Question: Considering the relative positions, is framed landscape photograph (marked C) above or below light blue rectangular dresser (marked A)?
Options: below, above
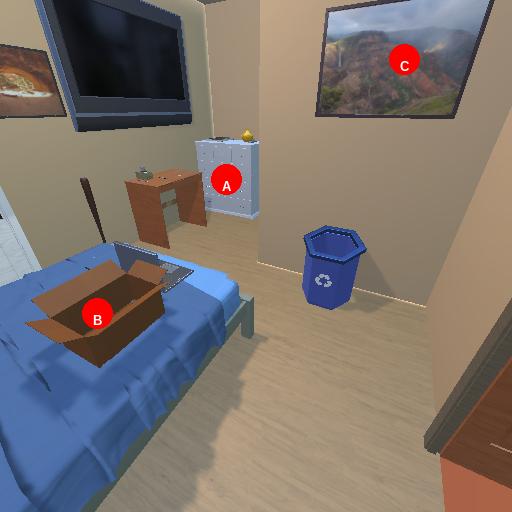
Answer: below